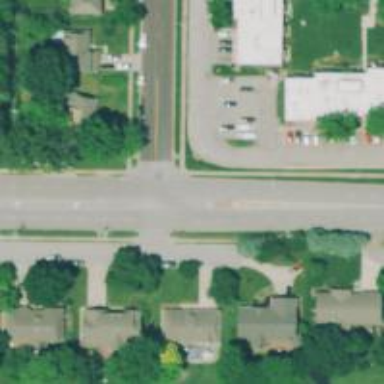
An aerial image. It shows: Solid stop line on the road.